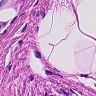
Metastatic tissue present: no